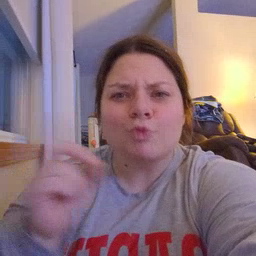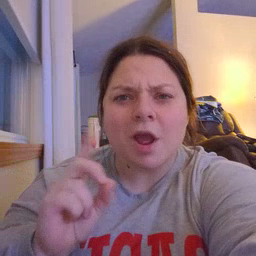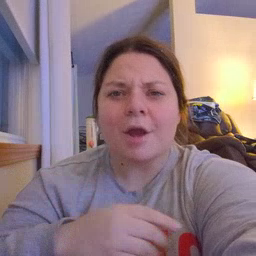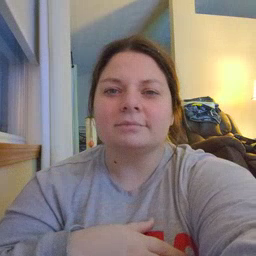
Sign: where